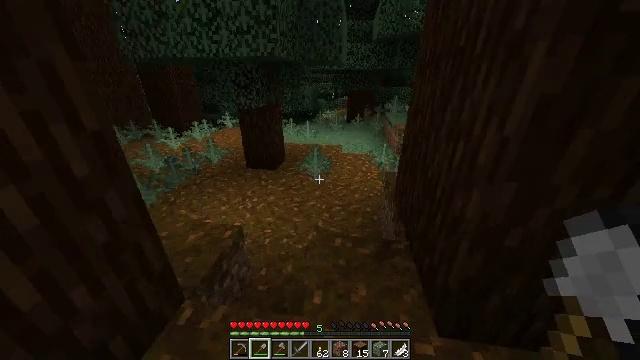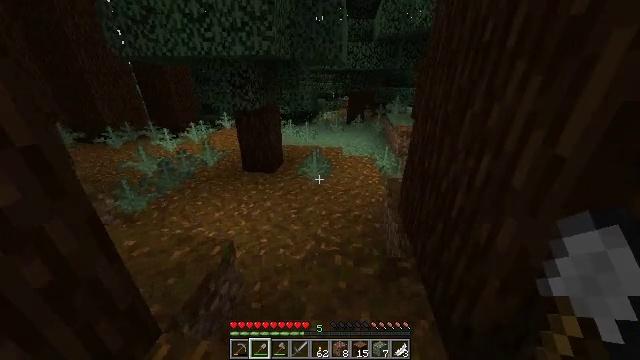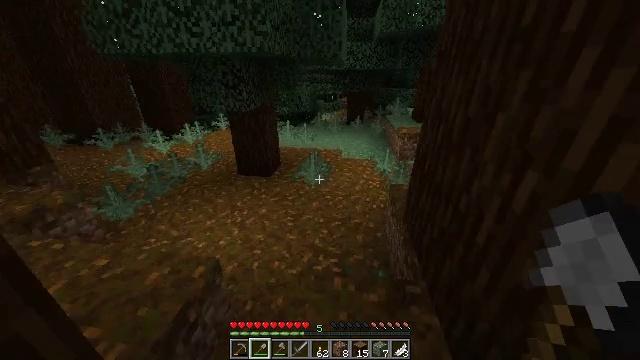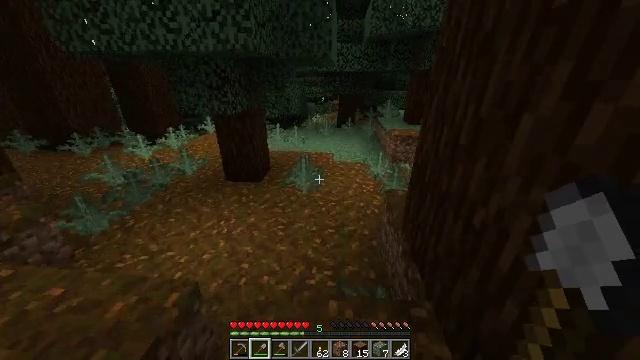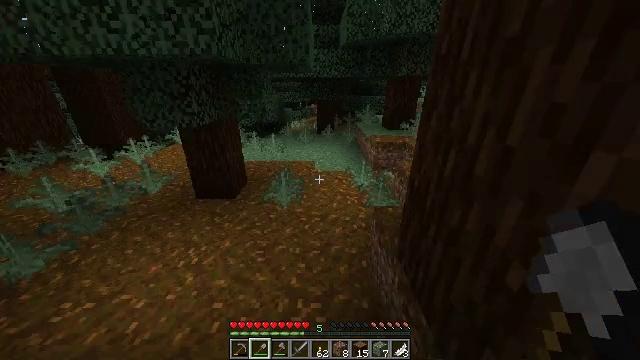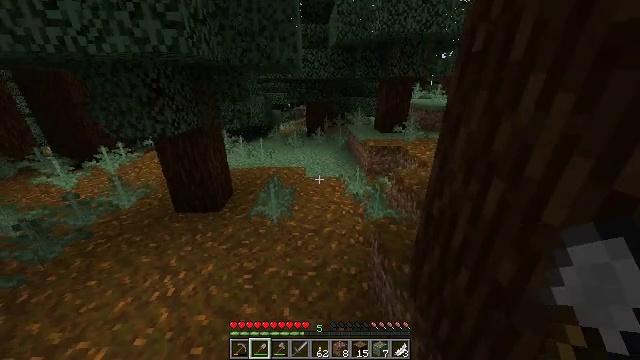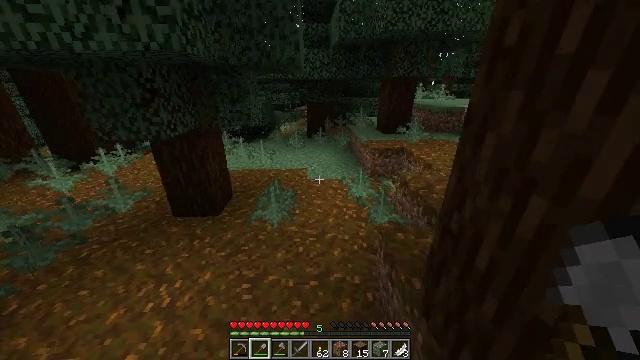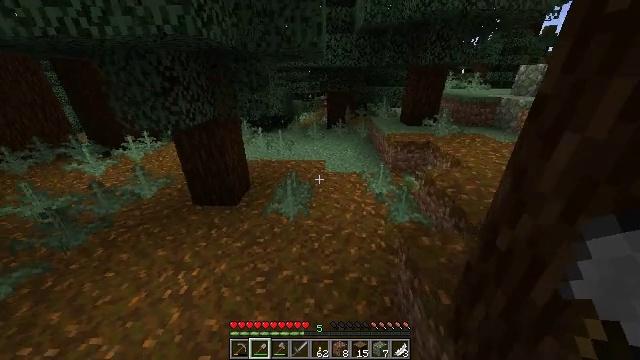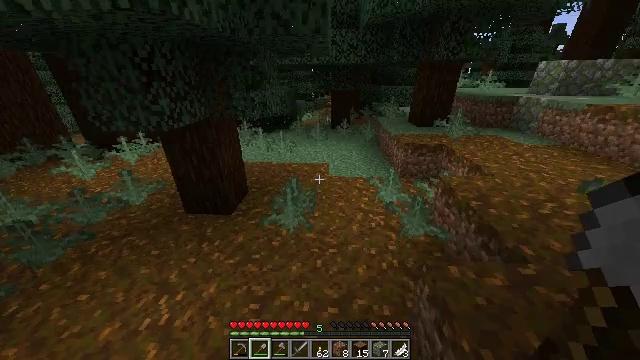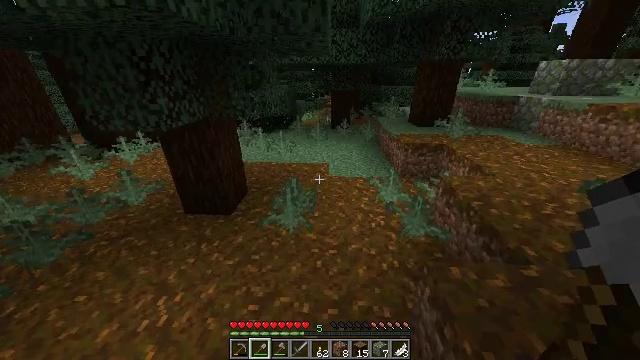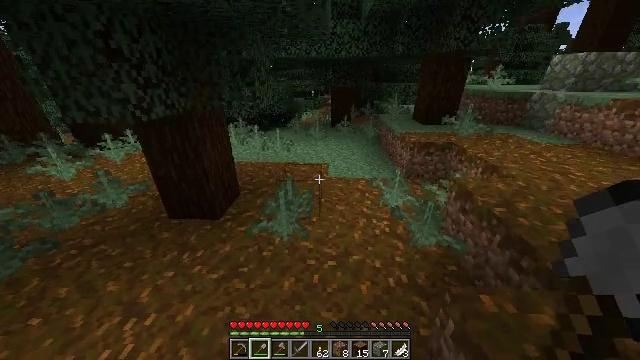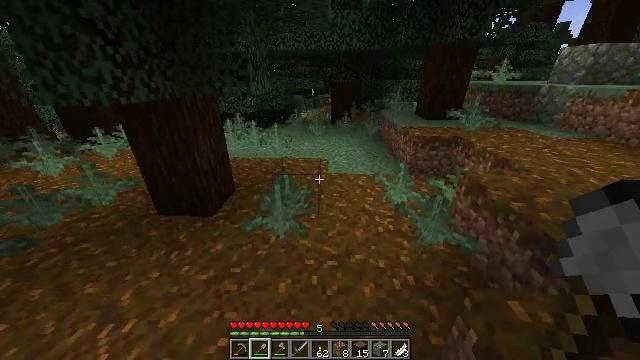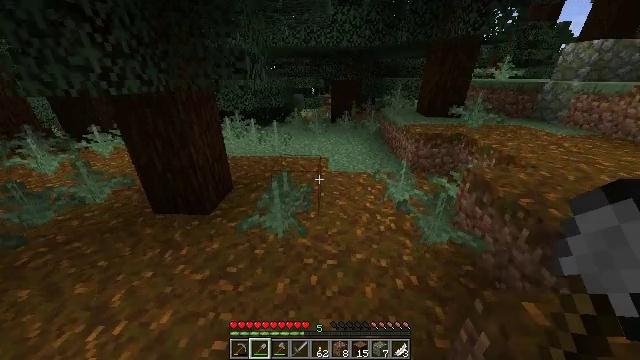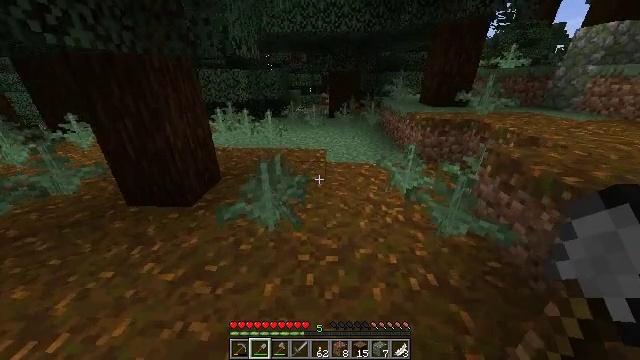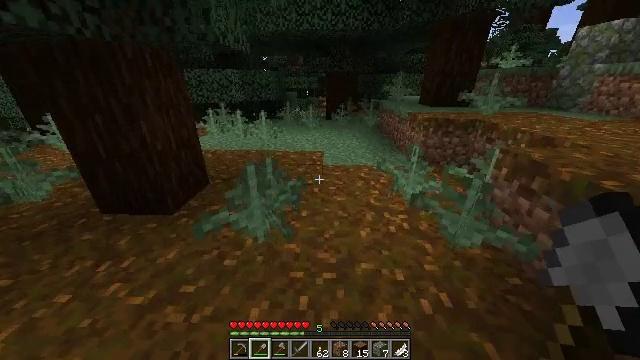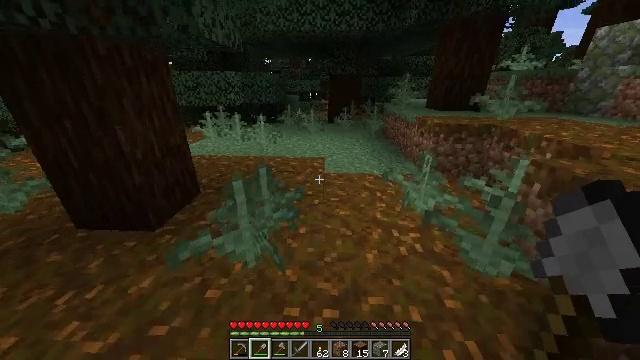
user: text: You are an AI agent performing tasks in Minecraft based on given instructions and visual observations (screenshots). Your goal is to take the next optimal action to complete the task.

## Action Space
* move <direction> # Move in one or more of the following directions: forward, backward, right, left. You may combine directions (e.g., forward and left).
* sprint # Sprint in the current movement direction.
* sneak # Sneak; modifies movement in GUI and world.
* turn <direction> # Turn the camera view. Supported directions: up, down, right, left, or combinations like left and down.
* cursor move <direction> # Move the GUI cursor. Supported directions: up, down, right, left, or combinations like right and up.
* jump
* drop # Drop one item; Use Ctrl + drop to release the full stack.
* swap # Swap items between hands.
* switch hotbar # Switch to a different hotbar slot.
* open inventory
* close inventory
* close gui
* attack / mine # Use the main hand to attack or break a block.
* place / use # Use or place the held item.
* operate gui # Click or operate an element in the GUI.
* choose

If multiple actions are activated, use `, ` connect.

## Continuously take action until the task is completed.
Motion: motion action
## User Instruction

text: Harvest sweet berries by mining the bush.
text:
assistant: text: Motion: move forward, sprint
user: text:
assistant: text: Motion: move forward, sprint
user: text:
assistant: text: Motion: move forward, sprint, turn right
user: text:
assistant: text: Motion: move forward, sprint, turn right and up
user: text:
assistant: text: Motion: move forward, sprint, turn right
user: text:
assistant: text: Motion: move forward, sprint
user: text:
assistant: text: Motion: move forward, sprint, turn left and down
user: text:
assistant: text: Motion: move forward, sprint
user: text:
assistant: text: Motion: move forward, sprint
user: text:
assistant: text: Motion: move forward, sprint
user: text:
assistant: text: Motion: move forward, sprint
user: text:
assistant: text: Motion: move forward, sprint
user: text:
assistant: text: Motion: move forward, sprint
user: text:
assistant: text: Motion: move forward, sprint
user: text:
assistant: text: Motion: move forward, sprint
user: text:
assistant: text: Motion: move forward, sprint
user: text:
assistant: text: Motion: move forward, sprint
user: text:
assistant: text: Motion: move forward, sprint
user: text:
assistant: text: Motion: move forward, sprint
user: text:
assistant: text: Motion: move forward, sprint
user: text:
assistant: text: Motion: move forward, sprint
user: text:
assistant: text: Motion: move forward, sprint
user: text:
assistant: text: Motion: move forward, sprint
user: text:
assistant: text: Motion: move forward, sprint
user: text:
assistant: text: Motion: move forward, sprint
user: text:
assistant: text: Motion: move forward, sprint
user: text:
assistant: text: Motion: move forward, sprint
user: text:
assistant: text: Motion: move forward, sprint
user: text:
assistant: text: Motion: move forward, sprint
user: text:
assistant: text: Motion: move forward, sprint